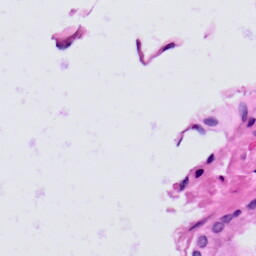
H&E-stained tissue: Prostate